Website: crate-barrel
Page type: account-selection
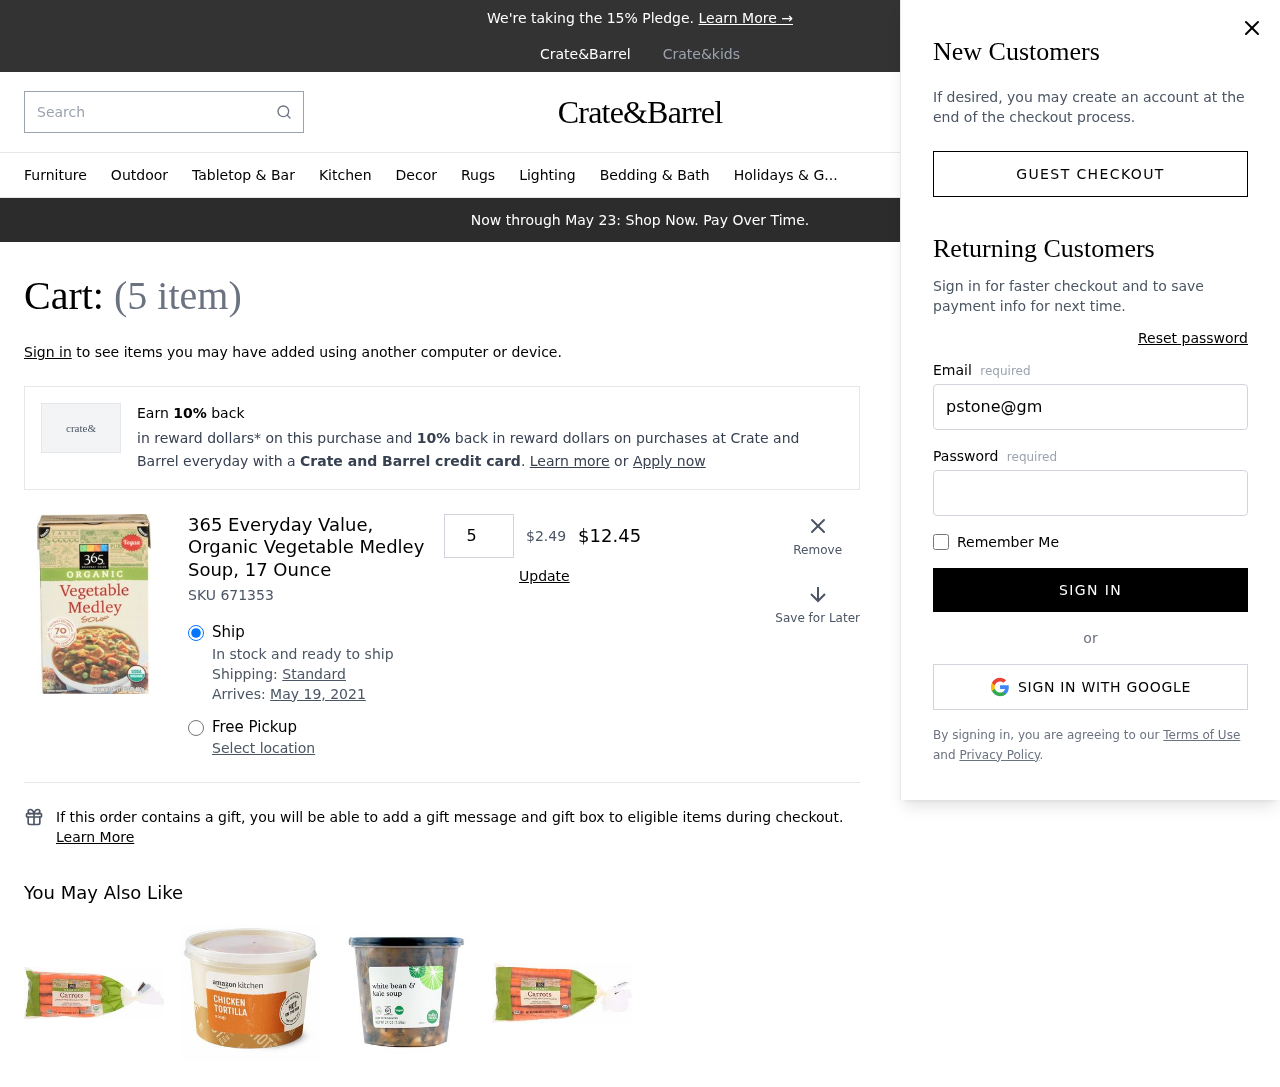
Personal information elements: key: PII_EMAIL
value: pstone@gmail.com
Product elements: key: PRODUCT1_NAME
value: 365 Everyday Value, Organic Vegetable Medley Soup, 17 Ounce
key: PRODUCT1_PRICE
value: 2.49
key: PRODUCT1_QUANTITY
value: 5
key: PRODUCT1_SKU
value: SKU 671353
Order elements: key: ORDER_NUM_ITEMS
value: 5
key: ORDER_DELIVERY_DATE
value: May 19, 2021
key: ORDER_SUBTOTAL
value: $12.45
Search elements: key: HEADER_SEARCH
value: Search